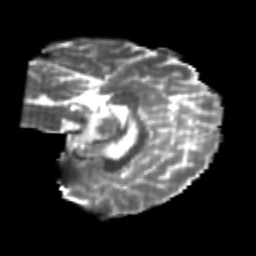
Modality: T2w
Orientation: sagittal
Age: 22
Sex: male
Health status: healthy
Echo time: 0.074 s